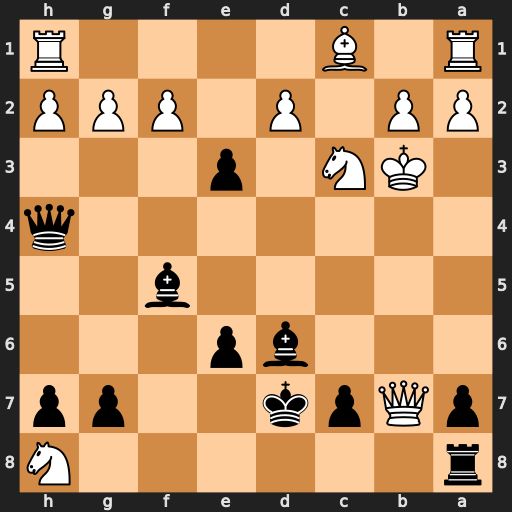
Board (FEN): r6N/pQpk2pp/3bp3/5b2/7q/1KN1p3/PP1P1PPP/R1B4R
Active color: b
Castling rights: -
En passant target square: -
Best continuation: Bd3 Qb5+ Bxb5